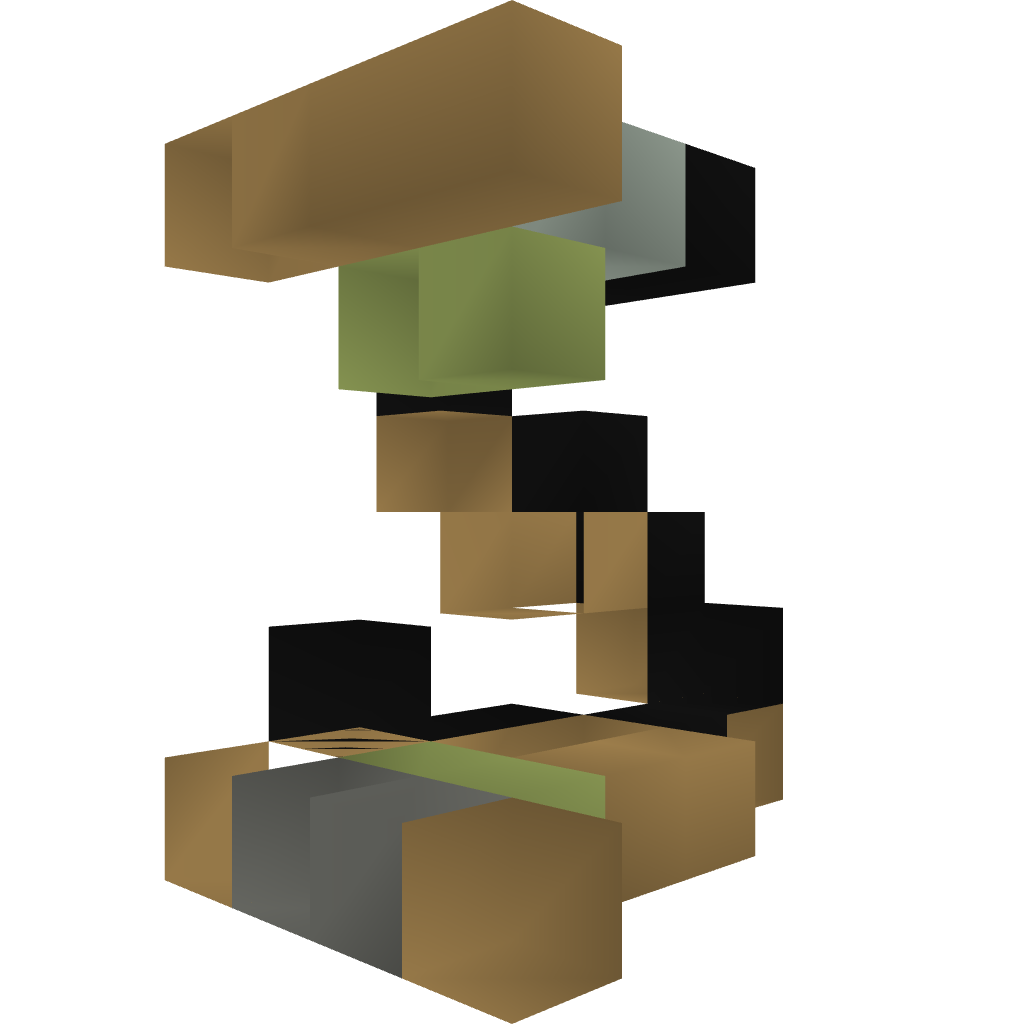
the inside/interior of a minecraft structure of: Cocobean farm